Question: I am lil lost here, in the Chrome development tool the DB i created is replicated multiple time.

The first few nodes are actually empty, only the last node has the DB tables. As you can see from the image the last node expands.
What would cause this?
I use the following code, to ensure it does not recreate the db I even use an if statement.
'''
if(!db)db=window.openDatabase(localStorage.DB_NAME,'',localStorage.DB_DESC,localStorage.DB_SIZE*1024*1024,function(){console.log('created a new DB')});
'''
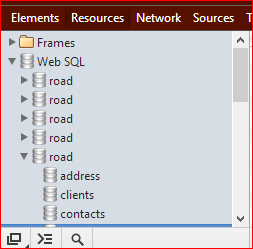
Answer: Same just happened to me. Figured it out: you have multiple verssions of your code running, so chrome lists a node for each version.
In my case, I had multiple nodes in the debugger window of my chrome extension's background page, which I had kept open while I tried different versions of my extension.
Closing the window and opening it again fixed this.